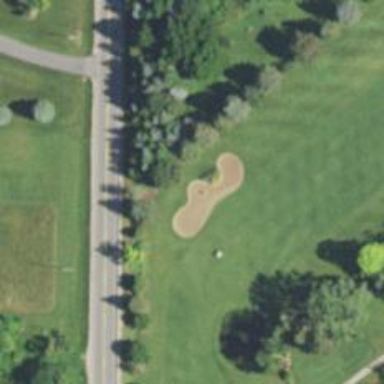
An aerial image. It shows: View of golf hole.